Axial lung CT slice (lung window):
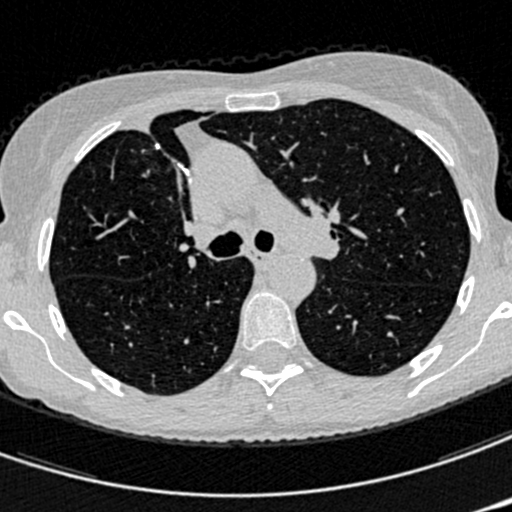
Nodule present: no